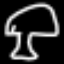
Label: mushroom